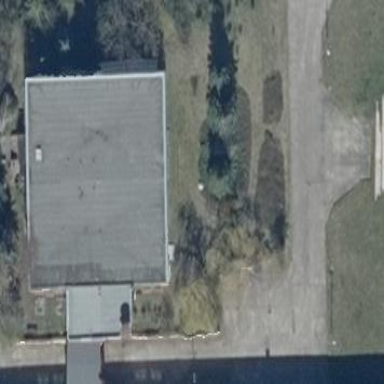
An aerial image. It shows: Industrial building.